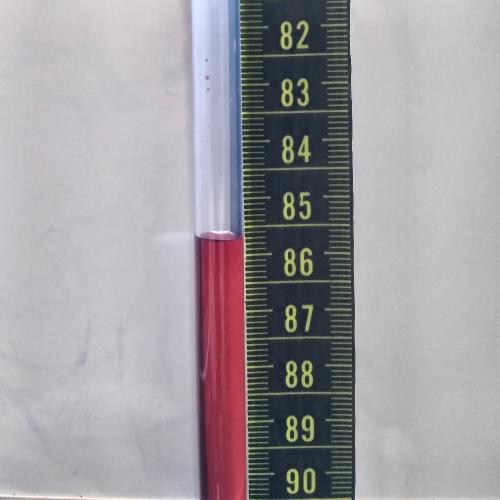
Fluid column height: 85.7 cm